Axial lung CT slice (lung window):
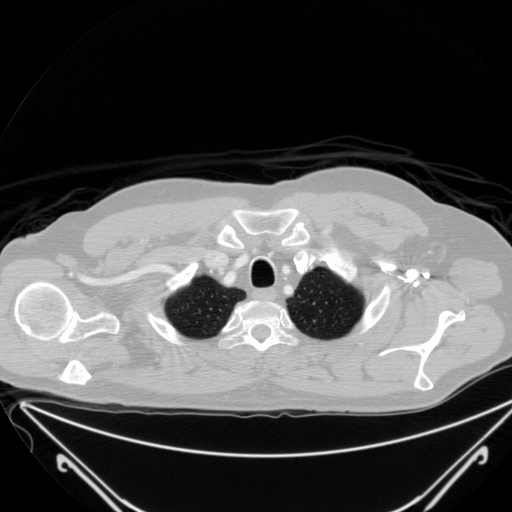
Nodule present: no